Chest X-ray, AP view. Patient: 65 years old, sex F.
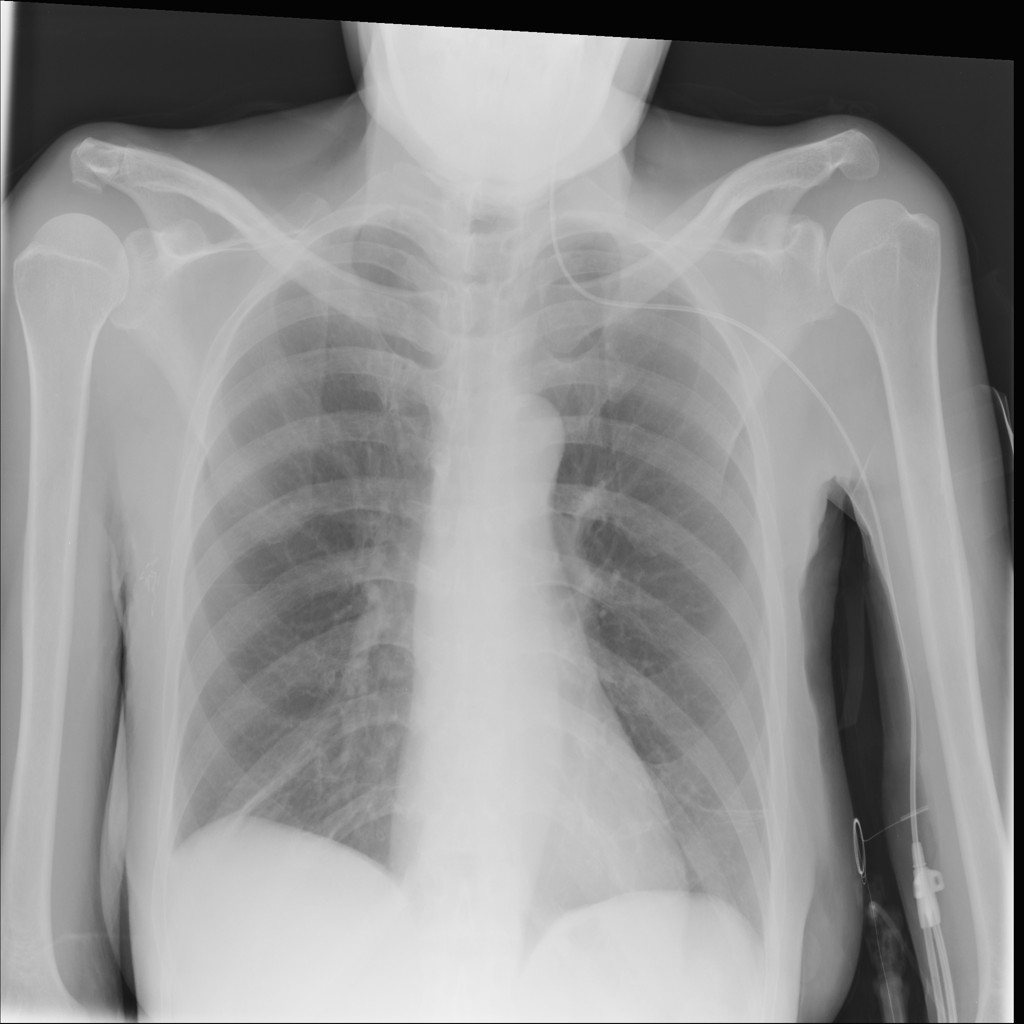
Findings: Atelectasis